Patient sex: M
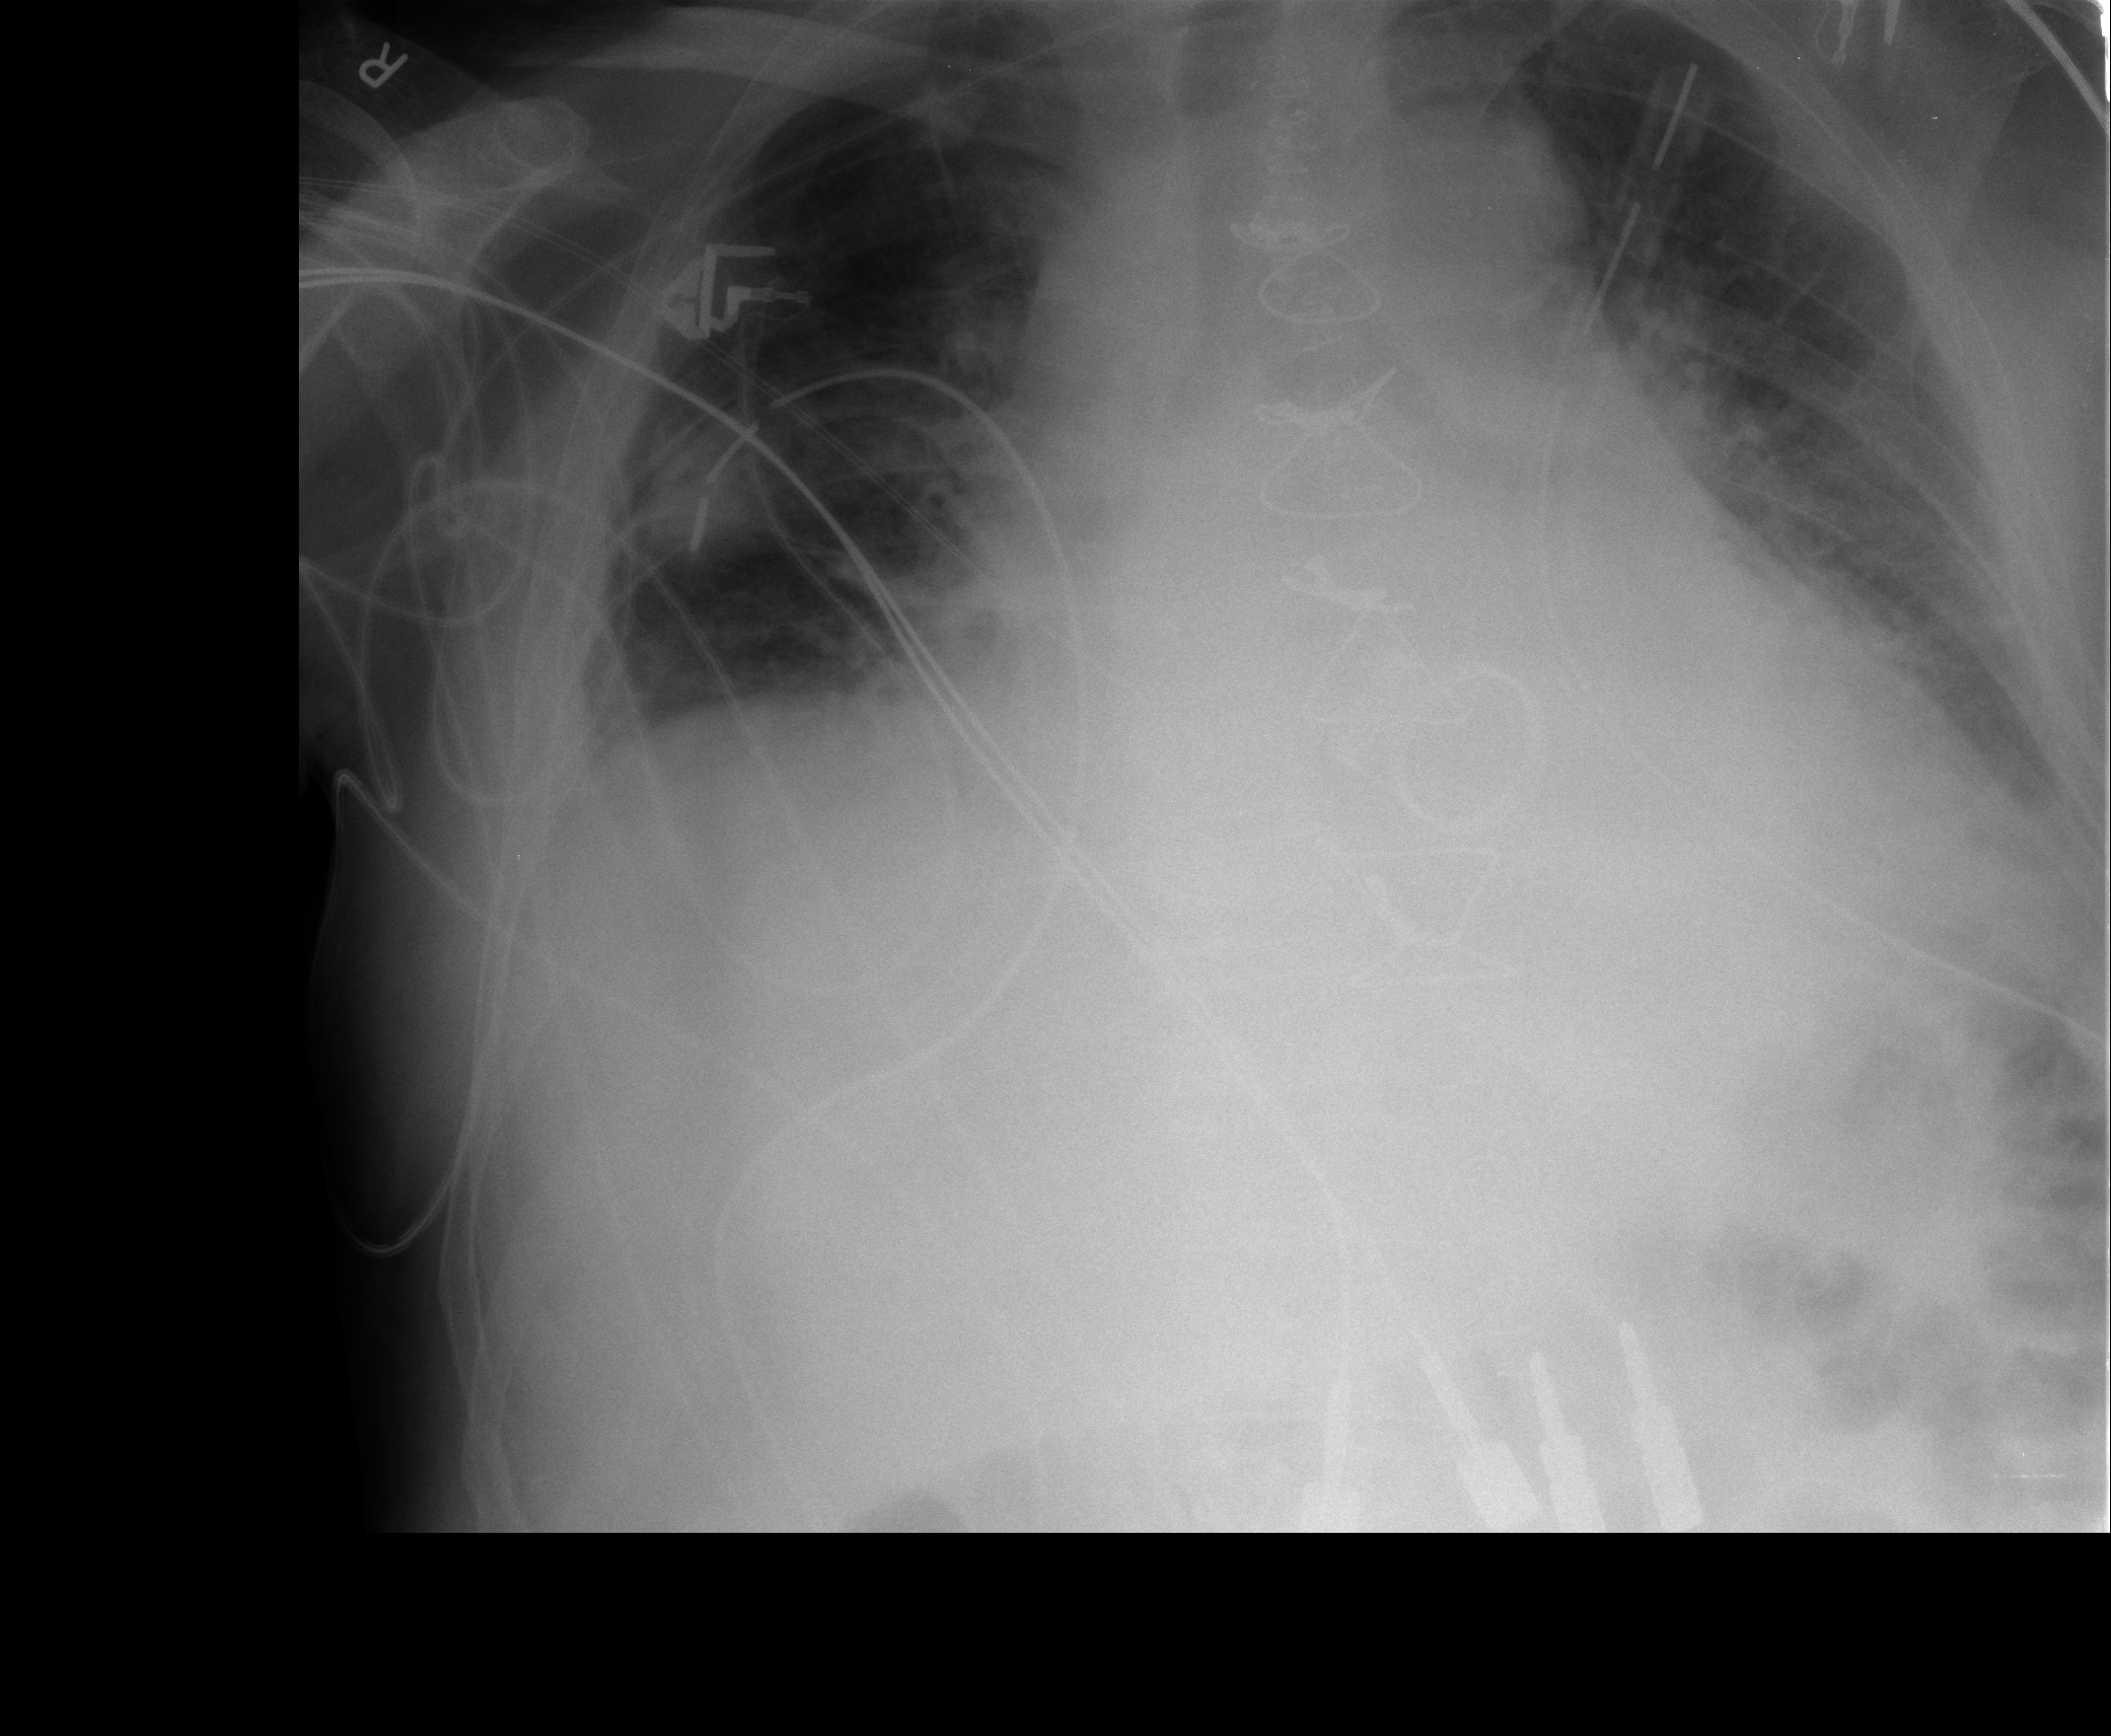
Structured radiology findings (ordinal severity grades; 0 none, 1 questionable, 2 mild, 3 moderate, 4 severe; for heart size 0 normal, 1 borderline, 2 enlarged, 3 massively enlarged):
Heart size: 3
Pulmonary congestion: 3
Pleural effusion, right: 1
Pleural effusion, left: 1
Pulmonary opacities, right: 0
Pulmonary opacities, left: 0
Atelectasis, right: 2
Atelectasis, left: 2